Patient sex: M
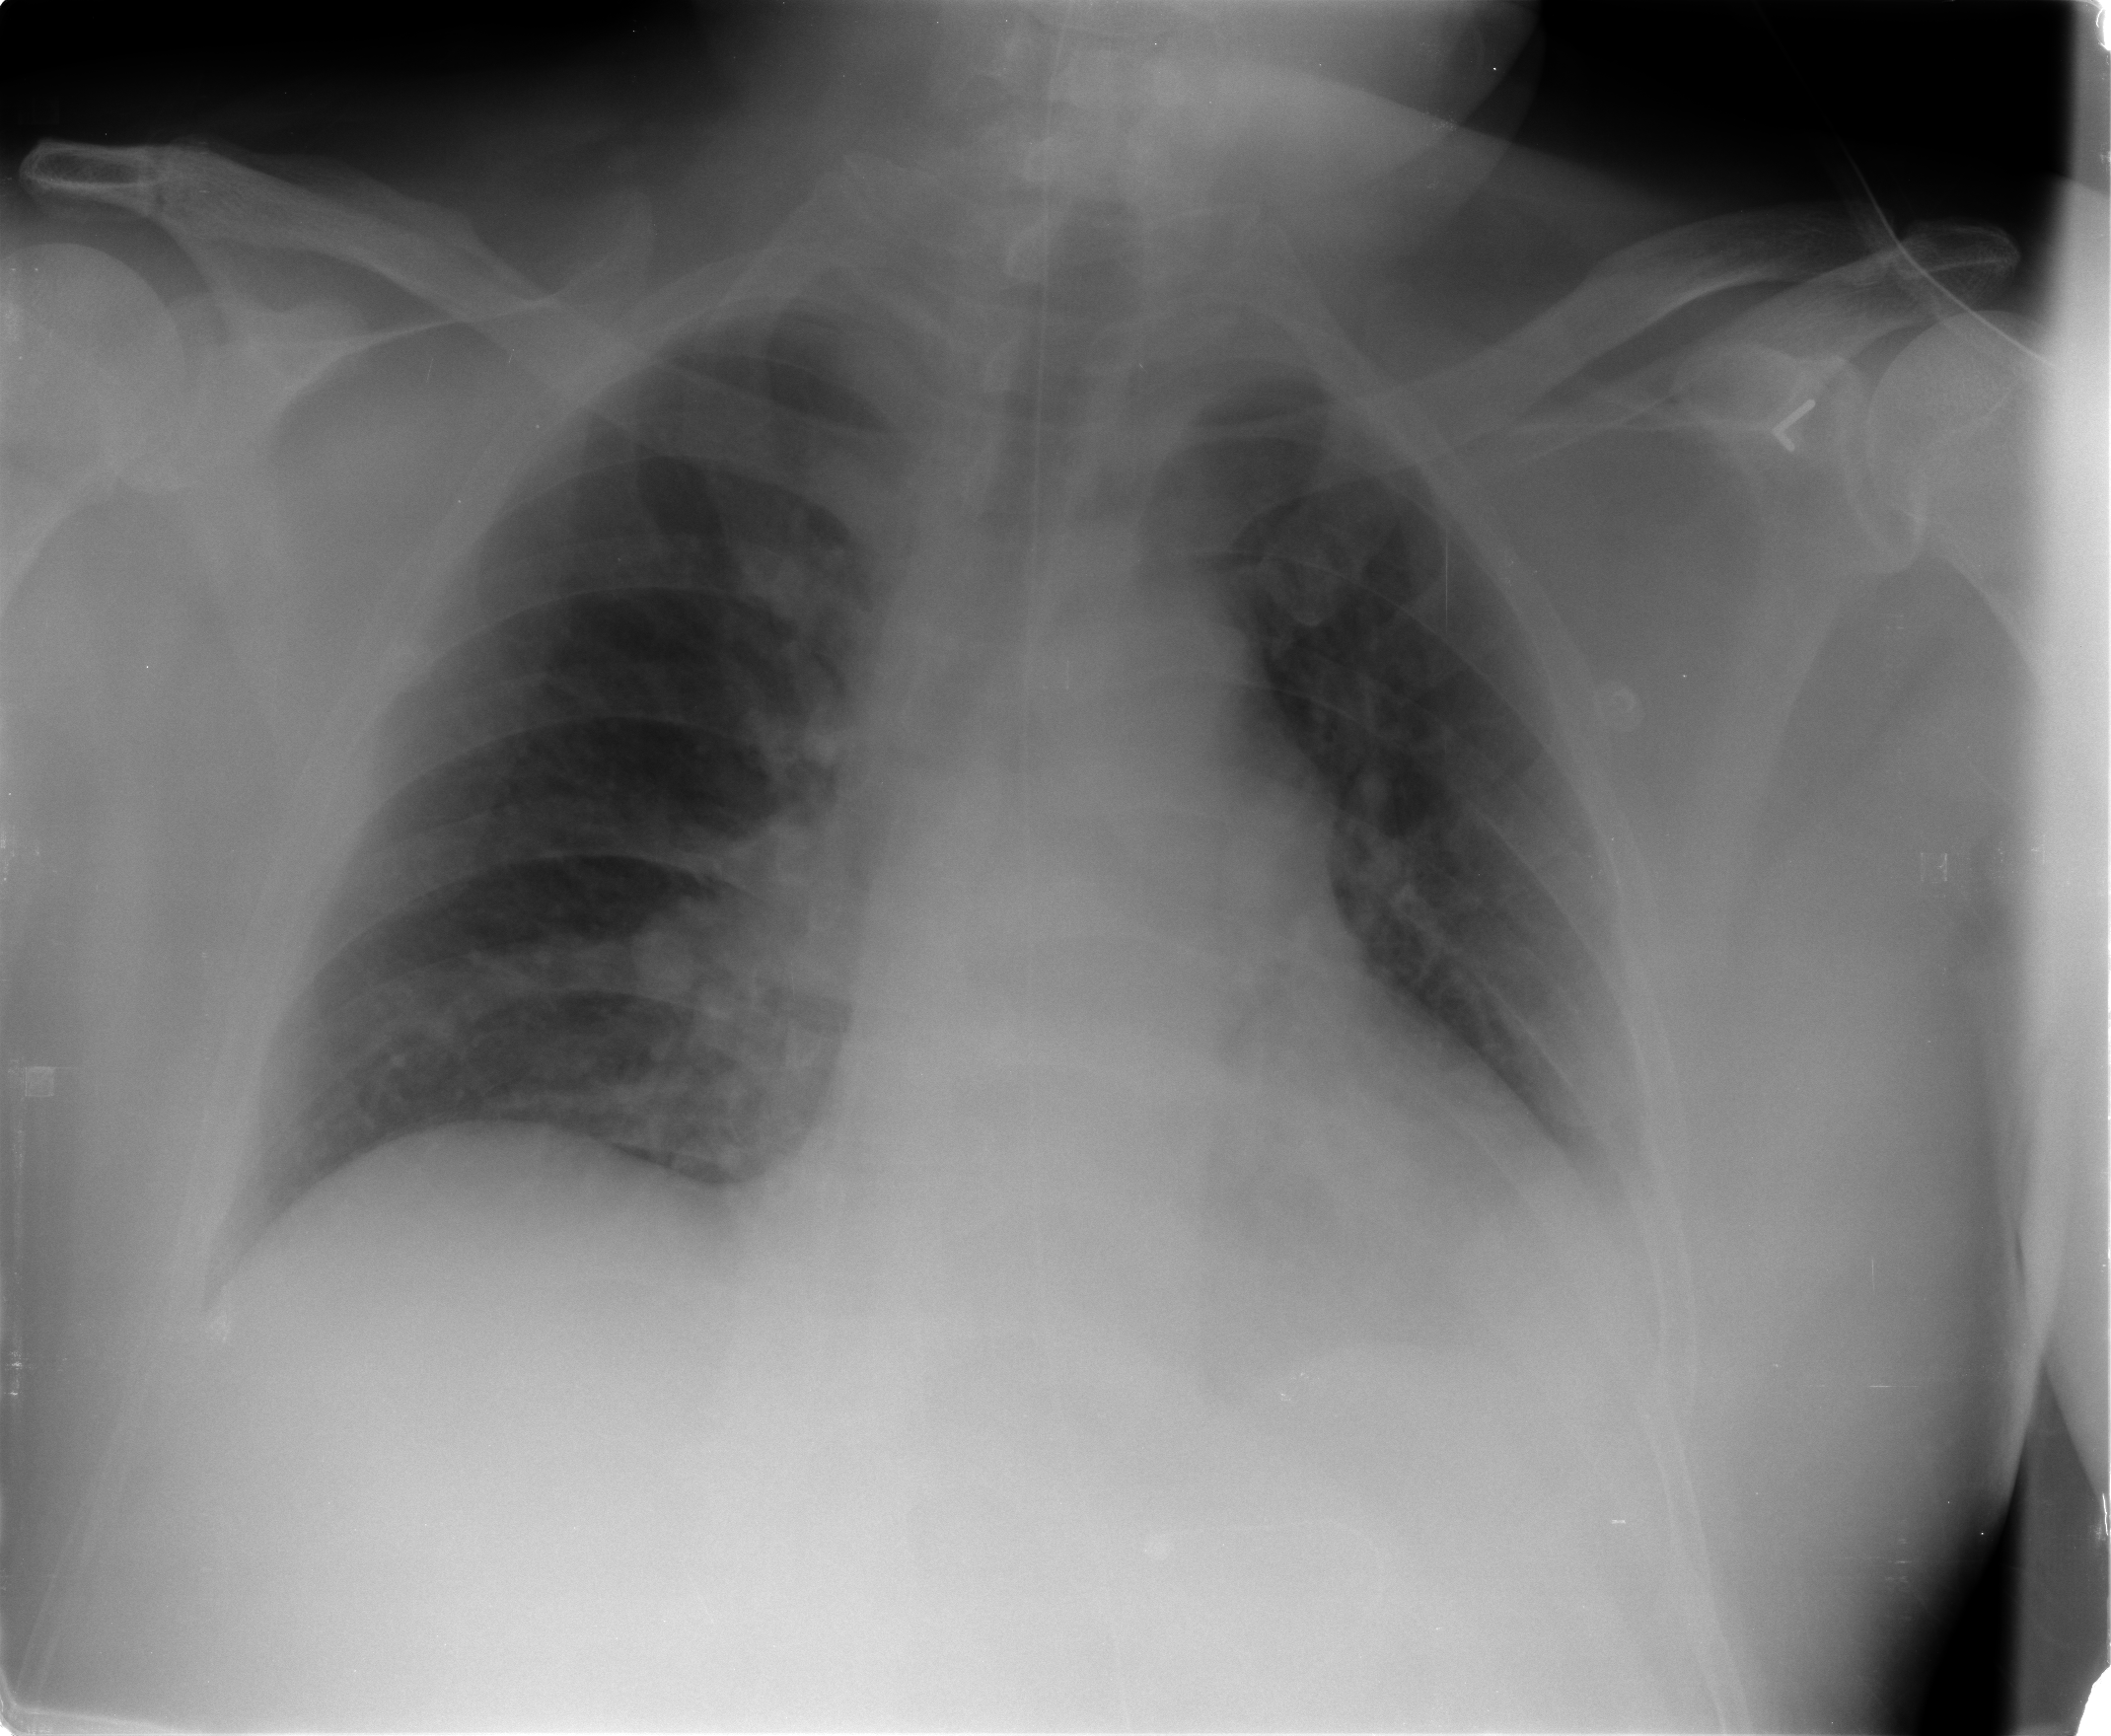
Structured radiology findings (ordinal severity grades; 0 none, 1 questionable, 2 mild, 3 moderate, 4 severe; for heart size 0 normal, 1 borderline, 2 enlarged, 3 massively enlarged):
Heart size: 0
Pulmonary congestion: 2
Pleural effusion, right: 0
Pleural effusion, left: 2
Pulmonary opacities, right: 0
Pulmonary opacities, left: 0
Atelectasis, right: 1
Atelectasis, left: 2